Interaction volume radius: 5 \u00c5
Interaction volume height: 30 \u00c5
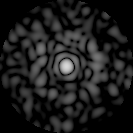
Disorder parameter: 0.7888